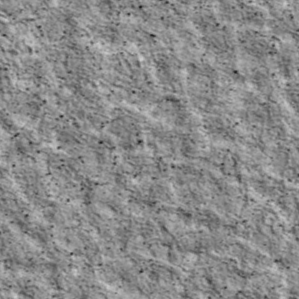
Label: non_frost